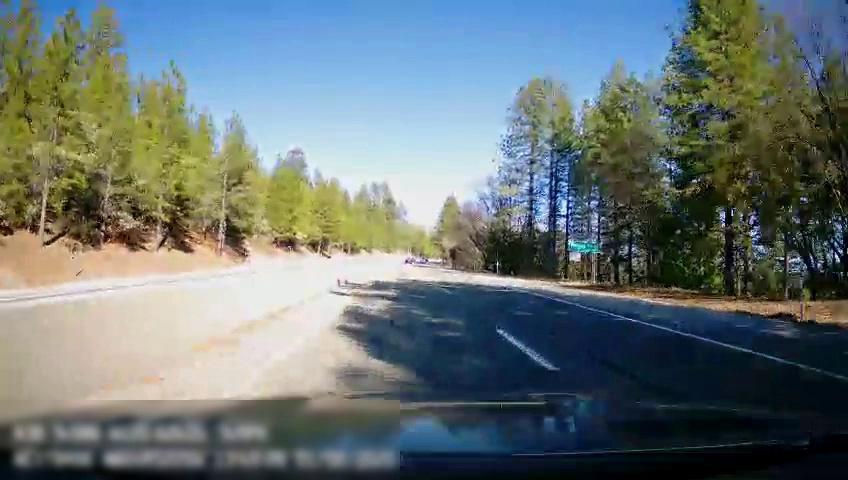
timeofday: Day
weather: Sunny
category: Drivable Space
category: Drivable Space
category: Lanes | Current Lane
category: Lanes | Current Lane
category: Lanes | Alternate Lane
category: Lanes | Opposite Lane
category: Traffic | Signs